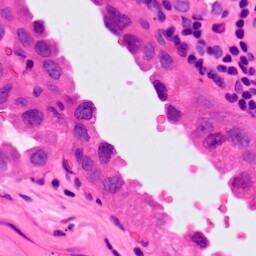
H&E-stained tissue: Lung